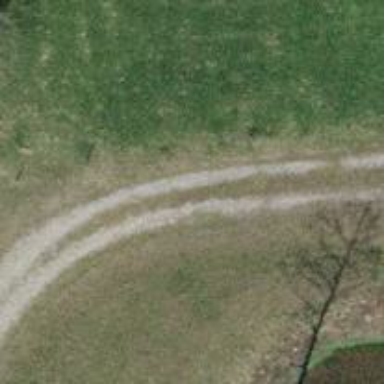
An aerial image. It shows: Gravel track with grade 3 tracktype.